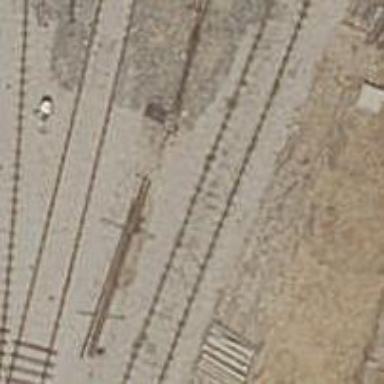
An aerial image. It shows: Rail yard with electrified contact lines for railway operations.